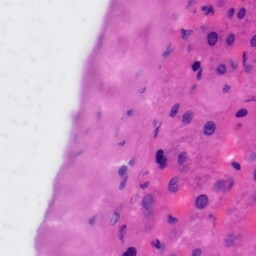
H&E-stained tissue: Liver